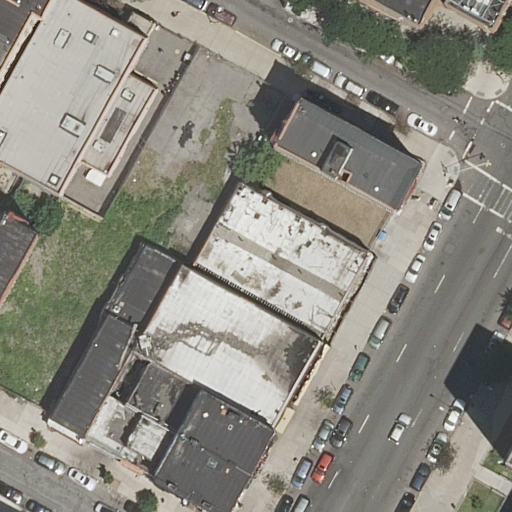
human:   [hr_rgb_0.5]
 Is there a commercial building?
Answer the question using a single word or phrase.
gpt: no

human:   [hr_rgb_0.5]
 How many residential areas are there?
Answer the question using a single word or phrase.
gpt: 1

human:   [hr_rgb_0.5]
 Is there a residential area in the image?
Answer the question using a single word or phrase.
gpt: yes

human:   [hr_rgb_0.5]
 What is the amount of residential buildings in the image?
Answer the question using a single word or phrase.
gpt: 12

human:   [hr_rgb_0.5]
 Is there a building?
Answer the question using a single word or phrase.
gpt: yes

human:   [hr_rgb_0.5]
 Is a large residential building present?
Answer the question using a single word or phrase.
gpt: yes

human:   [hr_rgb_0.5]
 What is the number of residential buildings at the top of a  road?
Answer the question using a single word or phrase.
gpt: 11

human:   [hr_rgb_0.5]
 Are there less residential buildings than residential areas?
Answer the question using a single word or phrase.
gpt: no

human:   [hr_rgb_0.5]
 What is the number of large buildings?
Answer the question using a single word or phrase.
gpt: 3

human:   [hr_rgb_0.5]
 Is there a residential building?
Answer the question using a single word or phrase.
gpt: yes

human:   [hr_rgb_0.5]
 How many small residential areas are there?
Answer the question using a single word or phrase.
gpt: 0

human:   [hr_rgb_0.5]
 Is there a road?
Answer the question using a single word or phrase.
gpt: yes

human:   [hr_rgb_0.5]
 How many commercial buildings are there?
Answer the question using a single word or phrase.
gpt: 0

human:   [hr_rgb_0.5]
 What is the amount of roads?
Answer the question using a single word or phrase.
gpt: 3

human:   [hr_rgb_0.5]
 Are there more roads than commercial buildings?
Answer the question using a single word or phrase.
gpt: yes

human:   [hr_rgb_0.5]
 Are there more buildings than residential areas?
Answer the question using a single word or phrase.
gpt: yes

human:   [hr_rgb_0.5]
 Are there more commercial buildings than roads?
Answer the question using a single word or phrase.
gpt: no

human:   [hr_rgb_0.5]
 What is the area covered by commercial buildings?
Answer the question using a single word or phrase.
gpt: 0m2

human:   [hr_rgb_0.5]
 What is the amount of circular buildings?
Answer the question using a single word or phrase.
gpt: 0

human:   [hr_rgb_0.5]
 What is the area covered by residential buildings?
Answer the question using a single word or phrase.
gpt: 3465m2

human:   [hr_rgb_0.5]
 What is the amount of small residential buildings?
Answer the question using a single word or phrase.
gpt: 4

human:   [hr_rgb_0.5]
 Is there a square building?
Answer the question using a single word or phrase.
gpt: no

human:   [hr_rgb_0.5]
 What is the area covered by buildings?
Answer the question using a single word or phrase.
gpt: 3465m2

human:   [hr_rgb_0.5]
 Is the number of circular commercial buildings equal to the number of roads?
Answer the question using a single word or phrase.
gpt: no

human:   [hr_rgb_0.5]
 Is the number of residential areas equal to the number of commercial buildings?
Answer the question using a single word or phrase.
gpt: no

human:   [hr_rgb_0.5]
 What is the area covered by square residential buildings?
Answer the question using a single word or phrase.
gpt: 0m2

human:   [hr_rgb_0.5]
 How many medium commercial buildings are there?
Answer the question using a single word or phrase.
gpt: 0

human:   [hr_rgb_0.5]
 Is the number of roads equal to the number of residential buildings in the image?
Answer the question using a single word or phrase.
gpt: no

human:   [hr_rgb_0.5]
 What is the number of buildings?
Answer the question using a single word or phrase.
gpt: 12

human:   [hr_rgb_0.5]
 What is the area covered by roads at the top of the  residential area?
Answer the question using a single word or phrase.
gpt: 0m2

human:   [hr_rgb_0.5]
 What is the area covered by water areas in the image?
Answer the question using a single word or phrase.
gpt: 0m2

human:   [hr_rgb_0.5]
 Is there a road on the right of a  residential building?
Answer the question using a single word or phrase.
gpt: yes

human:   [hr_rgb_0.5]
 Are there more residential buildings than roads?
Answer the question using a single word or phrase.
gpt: yes

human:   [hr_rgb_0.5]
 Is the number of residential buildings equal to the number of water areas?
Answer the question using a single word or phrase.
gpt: no

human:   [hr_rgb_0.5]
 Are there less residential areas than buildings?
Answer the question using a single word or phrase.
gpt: yes

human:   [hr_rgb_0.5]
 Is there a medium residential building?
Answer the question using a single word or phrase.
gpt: yes

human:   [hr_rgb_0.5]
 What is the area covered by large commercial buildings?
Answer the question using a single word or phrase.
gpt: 0m2

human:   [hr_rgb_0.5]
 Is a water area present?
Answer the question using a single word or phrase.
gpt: no

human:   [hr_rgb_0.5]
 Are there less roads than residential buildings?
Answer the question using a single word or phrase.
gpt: yes

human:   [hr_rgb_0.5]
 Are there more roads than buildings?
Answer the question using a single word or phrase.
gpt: no

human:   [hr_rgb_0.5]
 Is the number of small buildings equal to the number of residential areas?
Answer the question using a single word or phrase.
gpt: no

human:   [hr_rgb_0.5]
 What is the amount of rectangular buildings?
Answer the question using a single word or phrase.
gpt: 7

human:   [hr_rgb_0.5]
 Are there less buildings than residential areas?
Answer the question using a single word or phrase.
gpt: no

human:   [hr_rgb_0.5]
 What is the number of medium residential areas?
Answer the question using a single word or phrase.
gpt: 1

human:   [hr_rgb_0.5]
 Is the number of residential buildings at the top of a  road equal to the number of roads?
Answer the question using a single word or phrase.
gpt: no

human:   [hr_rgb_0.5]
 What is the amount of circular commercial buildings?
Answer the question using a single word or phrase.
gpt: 0

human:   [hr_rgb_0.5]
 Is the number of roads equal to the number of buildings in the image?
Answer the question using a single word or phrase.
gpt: no

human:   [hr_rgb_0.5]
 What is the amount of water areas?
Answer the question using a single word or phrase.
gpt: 0

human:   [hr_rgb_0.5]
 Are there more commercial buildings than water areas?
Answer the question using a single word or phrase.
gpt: no

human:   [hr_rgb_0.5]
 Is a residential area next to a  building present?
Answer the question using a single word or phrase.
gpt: yes

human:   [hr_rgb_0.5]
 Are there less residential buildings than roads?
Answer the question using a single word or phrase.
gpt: no

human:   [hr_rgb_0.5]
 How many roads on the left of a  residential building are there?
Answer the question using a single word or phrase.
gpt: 1

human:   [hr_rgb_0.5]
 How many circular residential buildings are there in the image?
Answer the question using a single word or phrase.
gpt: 0

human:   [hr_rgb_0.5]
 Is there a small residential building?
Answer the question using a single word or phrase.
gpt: yes

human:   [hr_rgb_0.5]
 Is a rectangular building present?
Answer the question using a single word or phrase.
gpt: yes

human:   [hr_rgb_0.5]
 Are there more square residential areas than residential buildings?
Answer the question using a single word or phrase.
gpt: no

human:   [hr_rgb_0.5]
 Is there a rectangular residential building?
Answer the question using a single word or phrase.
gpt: yes

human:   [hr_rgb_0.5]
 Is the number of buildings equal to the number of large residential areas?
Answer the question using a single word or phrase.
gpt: no

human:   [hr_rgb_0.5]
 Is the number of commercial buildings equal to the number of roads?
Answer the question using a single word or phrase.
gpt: no

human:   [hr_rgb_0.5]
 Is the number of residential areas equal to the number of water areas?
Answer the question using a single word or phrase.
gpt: no

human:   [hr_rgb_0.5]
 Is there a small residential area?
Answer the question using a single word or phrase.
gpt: no

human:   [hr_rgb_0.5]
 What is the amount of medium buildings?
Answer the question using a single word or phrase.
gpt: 5

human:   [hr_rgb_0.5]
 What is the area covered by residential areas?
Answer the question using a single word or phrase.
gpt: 325m2

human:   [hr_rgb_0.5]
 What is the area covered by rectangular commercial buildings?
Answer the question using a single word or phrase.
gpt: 0m2